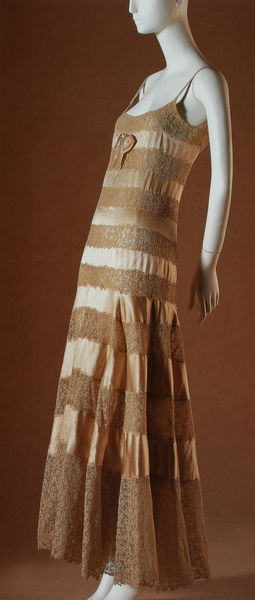
Titel: Abendkleid
Künstler: Gabrielle Chanel
Standort: Kyoto (Japan)
Institution: Kyoto Costume Institute
Schlagwörter: körper, weiß, braun, kleid, mode, arme, kleidung, spitze, füße, gestreift, streifen, abendkleid, satin, foto, puppe, trägerkleid, waagerecht, träger, bodenlang, spaghettiträger, gestreuft, stain